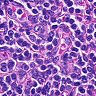
Metastatic tissue present: no